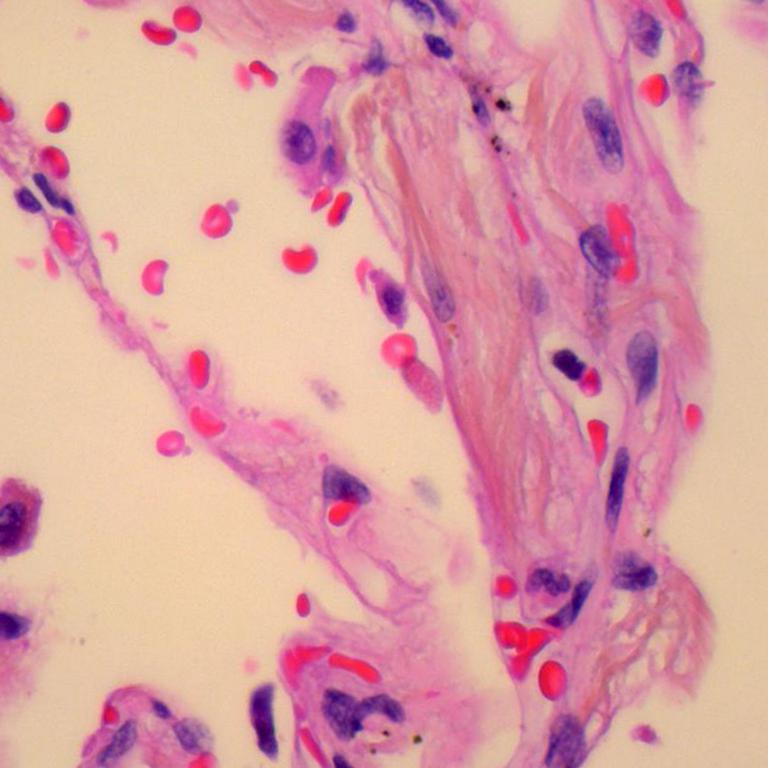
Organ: lung
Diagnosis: benign